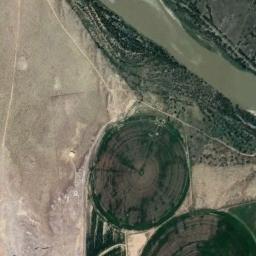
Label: circular_farmland